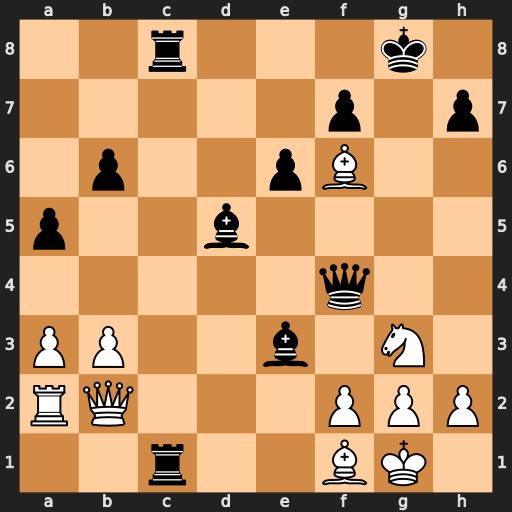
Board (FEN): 2r3k1/5p1p/1p2pB2/p2b4/5q2/PP2b1N1/RQ3PPP/2r2BK1
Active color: w
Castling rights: -
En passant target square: -
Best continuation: fxe3 Qxe3+ Qf2